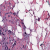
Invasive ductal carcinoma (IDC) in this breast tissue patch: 1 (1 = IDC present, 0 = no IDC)